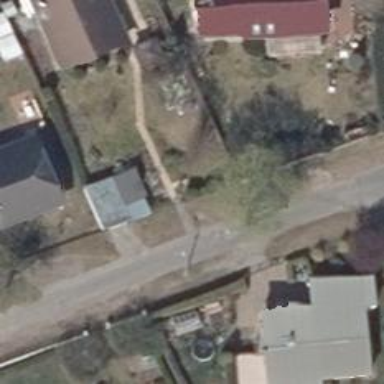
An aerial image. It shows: Footway.